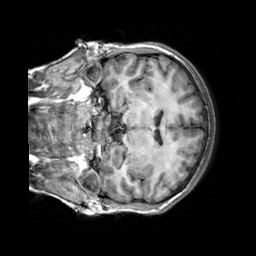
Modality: T1w
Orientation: coronal
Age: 19
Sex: female
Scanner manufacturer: siemens
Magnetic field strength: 3 T
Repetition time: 2.3 s
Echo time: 0.00303 s